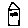
Label: house